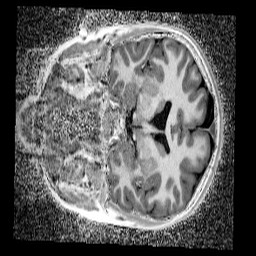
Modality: UNIT1_denoised
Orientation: coronal
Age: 10
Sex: male
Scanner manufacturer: siemens
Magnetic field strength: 3 T
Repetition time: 4 s
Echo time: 0.00299 s